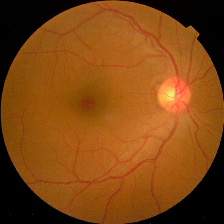
Diabetic retinopathy grade: No DR